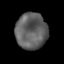
Tissue: prostate
Cell type: T cells
Senescence score: 0.344
Nuclear area (px): 1116
Mean DAPI intensity: 96.747